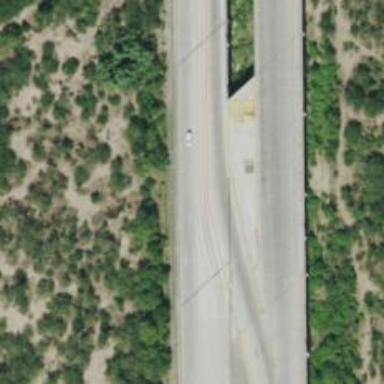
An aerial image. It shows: Trunk link highway passing over bridge.